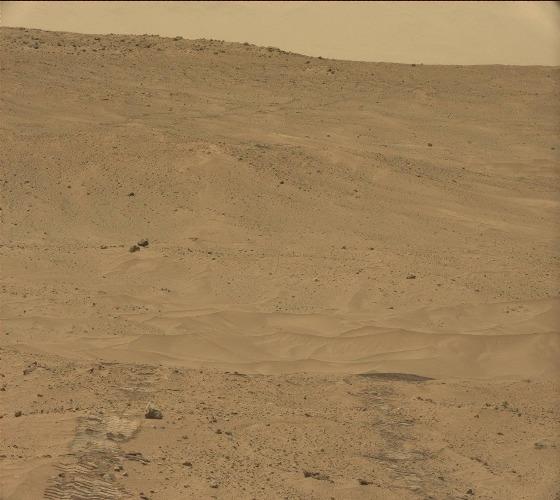
Terrain classes present: Gravel / Sand / Soil, Rock, Sky / Distant Mountains, Track